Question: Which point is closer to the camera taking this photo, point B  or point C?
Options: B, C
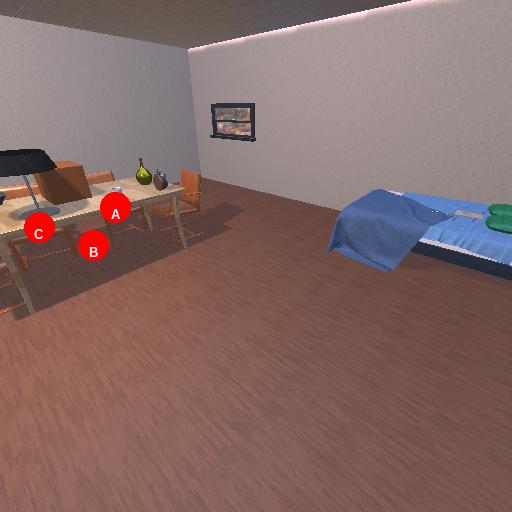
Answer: B